Field crop: maize
Growth stage: 2
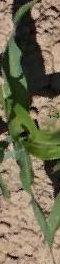
Species: maize